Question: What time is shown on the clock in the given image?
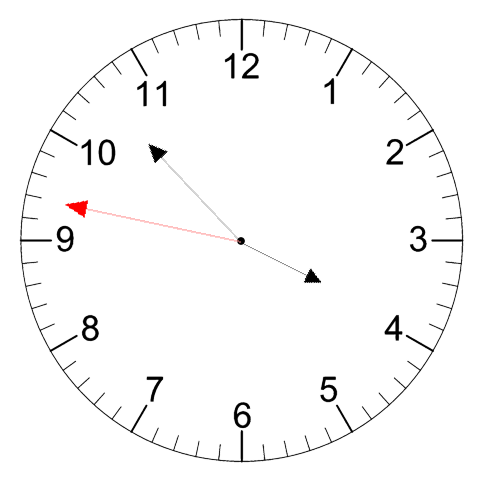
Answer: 03:52:47